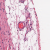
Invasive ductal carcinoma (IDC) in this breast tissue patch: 0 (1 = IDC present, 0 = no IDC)